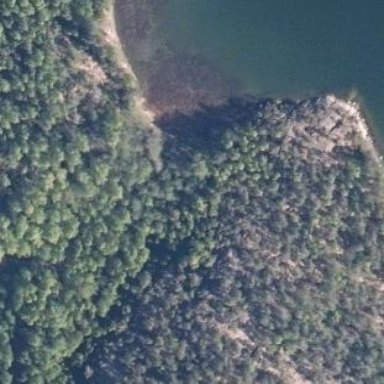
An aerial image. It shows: Cliff in nature.